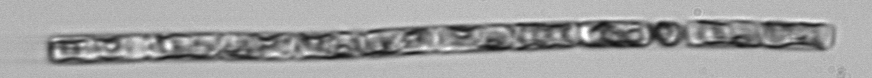
Label: Guinardia_delicatula_TAG_internal_parasite